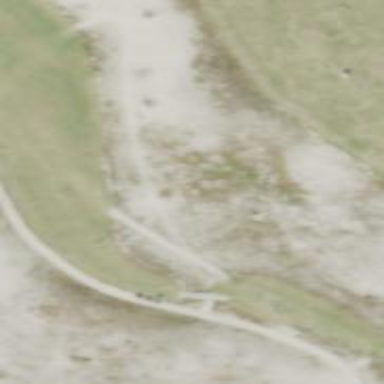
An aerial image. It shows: Path for both road and golf.